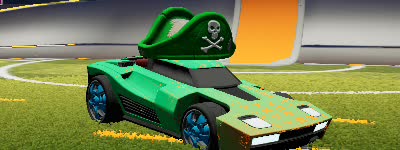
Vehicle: breakout